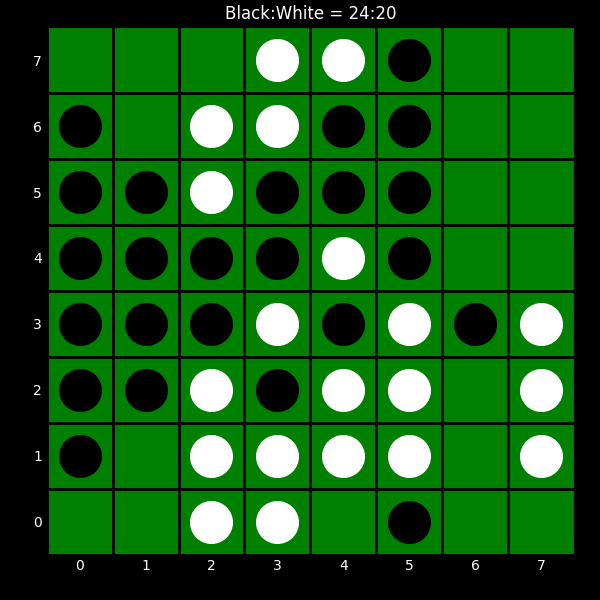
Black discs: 24
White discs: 20